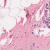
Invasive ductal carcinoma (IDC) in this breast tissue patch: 0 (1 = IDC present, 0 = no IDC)